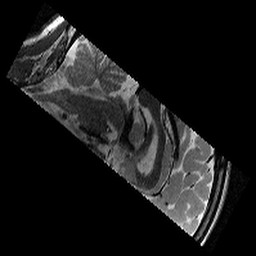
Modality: T2w
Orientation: sagittal
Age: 11
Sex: male
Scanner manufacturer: siemens
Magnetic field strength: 3 T
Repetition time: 8.46 s
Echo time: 0.067 s